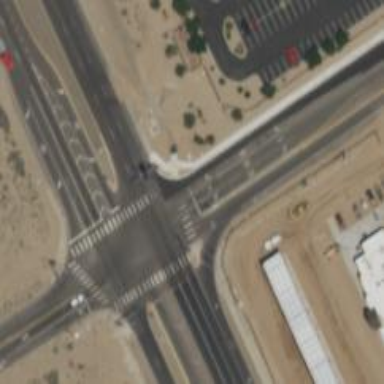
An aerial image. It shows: Marked crossing on footway.